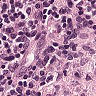
Metastatic tissue present: no